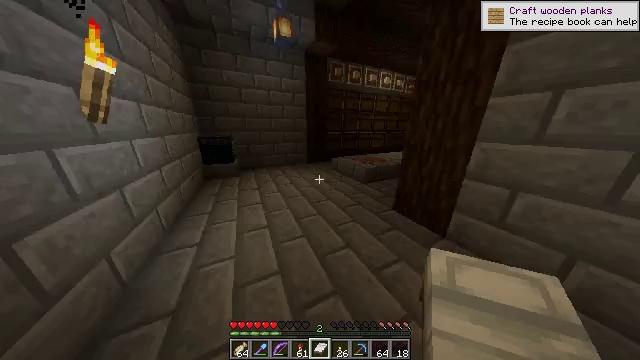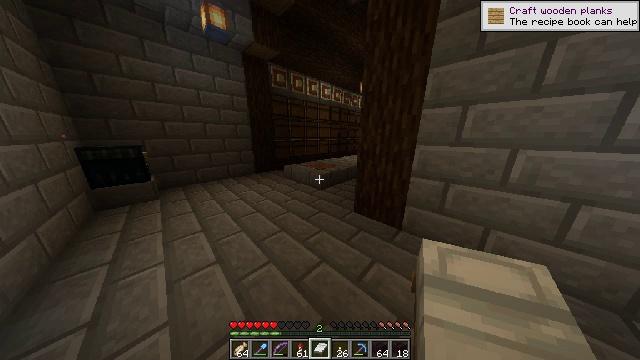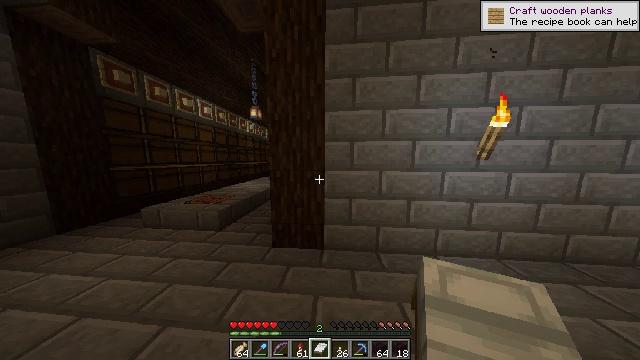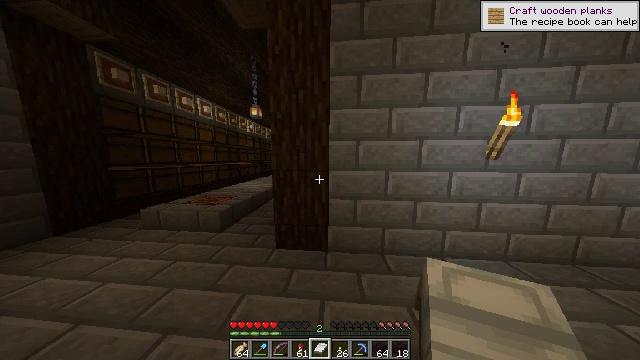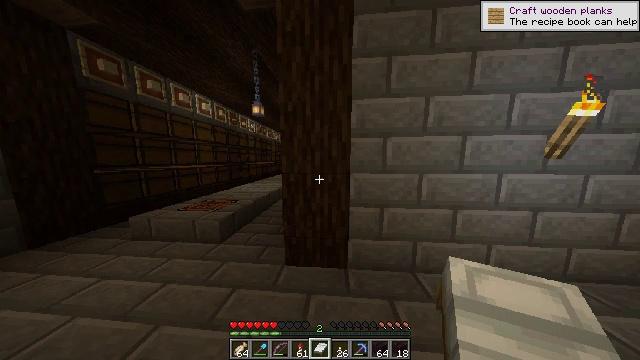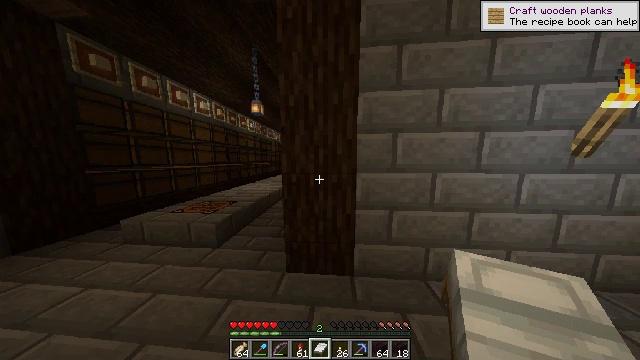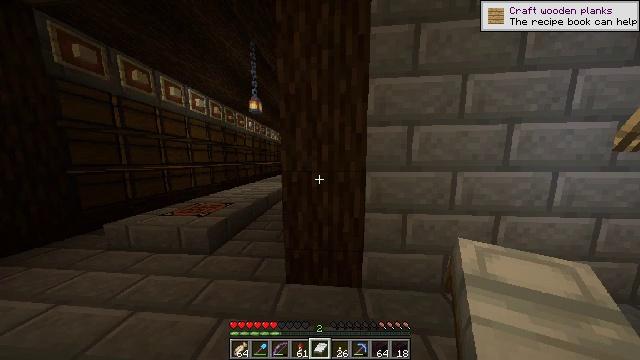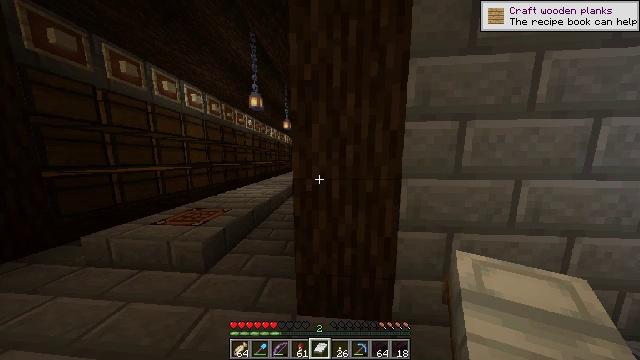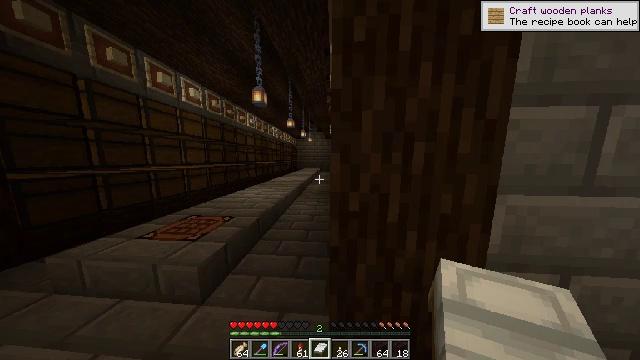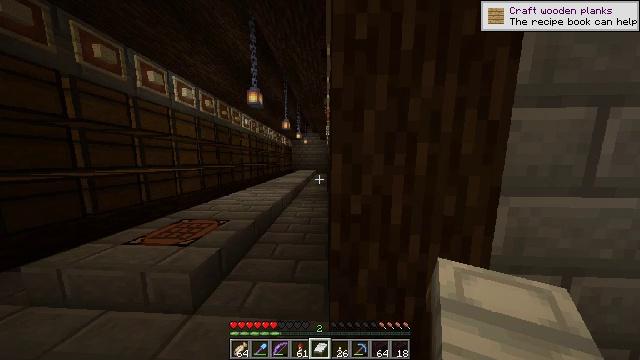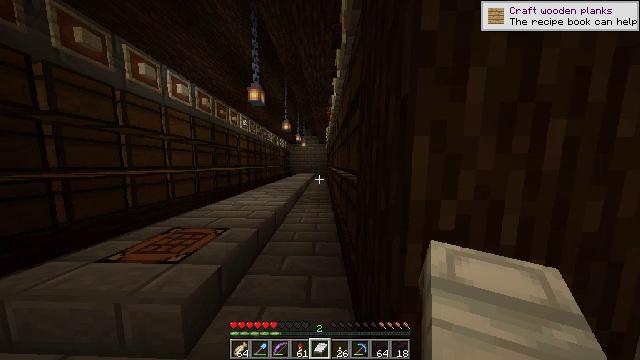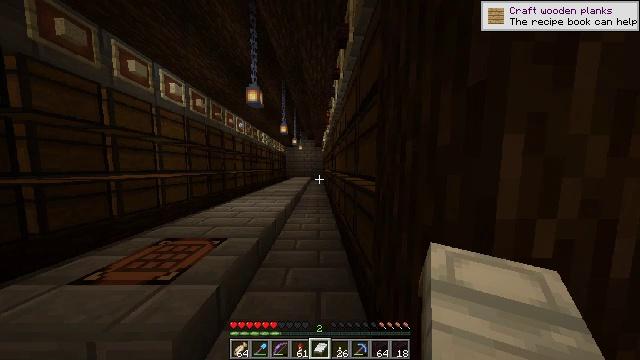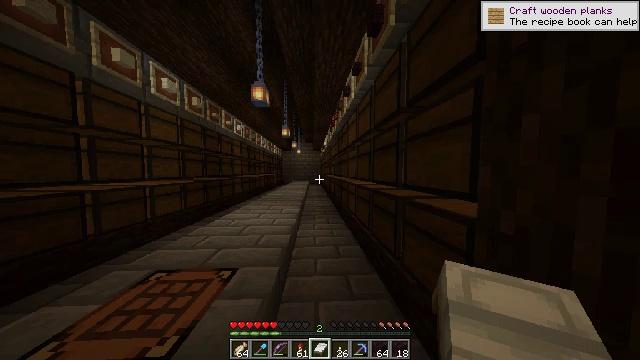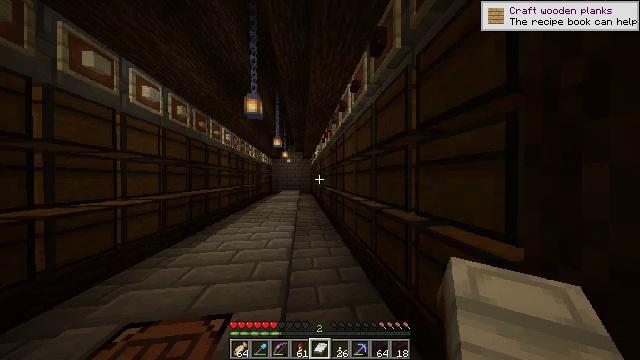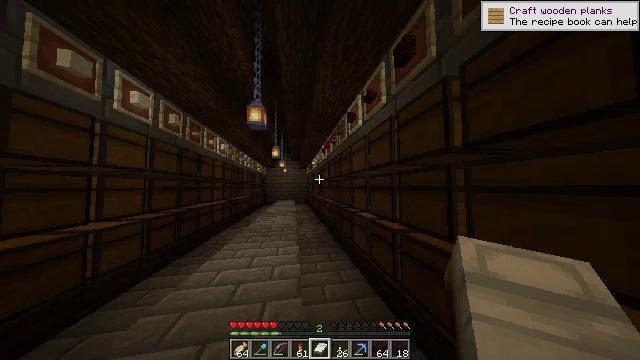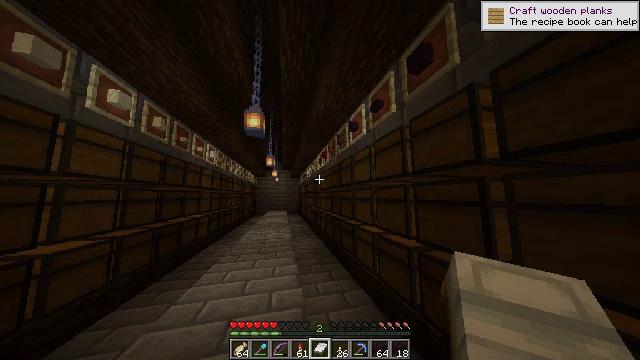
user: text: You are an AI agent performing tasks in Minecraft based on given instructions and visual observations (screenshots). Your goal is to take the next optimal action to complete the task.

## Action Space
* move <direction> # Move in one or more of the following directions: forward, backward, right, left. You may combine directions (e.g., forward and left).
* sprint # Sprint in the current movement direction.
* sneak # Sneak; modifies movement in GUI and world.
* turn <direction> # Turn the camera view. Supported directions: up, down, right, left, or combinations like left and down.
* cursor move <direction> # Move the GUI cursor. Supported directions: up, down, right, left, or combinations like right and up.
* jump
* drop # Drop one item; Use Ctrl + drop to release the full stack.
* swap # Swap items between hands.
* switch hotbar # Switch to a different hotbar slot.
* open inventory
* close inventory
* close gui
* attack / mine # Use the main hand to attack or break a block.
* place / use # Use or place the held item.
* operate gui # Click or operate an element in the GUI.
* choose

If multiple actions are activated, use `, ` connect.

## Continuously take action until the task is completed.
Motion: motion action
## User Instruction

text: Make nether bricks by cooking netherrack in a furnace.
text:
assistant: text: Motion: move forward and move left
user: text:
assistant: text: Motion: move forward and move left, turn right and up
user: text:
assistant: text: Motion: move forward
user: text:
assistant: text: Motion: move forward
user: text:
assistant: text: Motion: move forward
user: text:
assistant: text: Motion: move forward and move left
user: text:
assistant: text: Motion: move forward and move left
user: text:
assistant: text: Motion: move forward and move left
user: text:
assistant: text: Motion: move forward and move left, turn right
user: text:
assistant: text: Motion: move forward and move left, turn right and up
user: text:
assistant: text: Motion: move forward and move left, turn right and up
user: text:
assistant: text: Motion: move forward and move left, turn right and up
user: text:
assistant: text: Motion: move forward and move left, turn right and up
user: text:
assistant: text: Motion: move forward and move left, turn right and up
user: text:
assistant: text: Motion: move forward and move left, turn right and up
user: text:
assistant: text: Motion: move forward and move left, turn right and up
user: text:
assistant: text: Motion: move forward and move left, turn right and up
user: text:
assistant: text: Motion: move forward and move left, turn right
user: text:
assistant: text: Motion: move forward and move left, turn right
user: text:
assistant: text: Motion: move left, turn right
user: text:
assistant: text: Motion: move left, turn right
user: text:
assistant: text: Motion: turn right
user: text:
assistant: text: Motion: no_op
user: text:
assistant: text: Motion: no_op
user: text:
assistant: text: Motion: no_op
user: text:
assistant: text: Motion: turn right
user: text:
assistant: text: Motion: no_op
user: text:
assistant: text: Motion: no_op
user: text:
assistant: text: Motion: move left
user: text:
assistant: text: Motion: move left